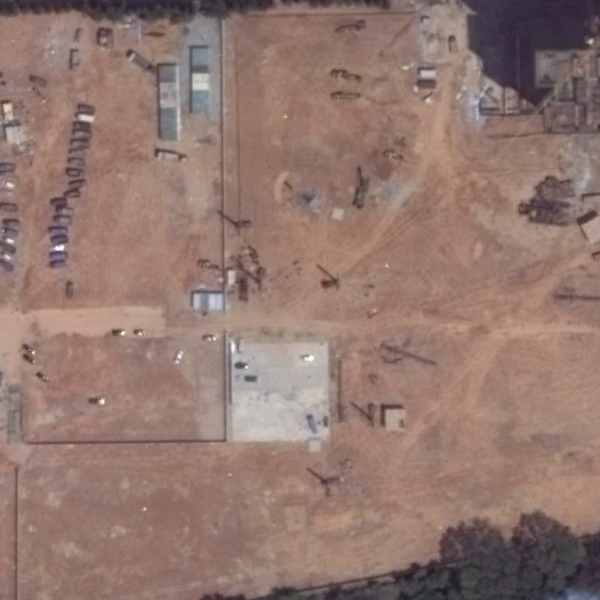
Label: BareLand